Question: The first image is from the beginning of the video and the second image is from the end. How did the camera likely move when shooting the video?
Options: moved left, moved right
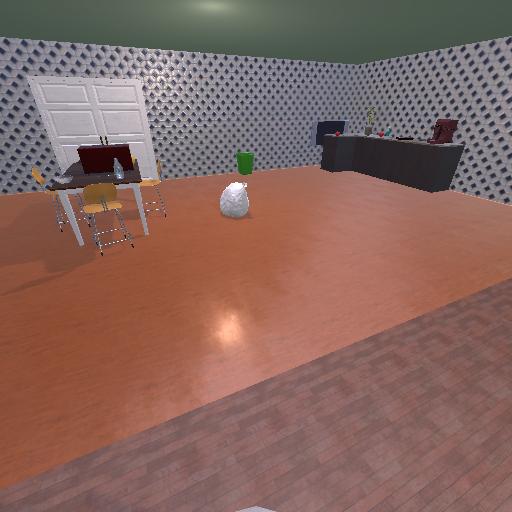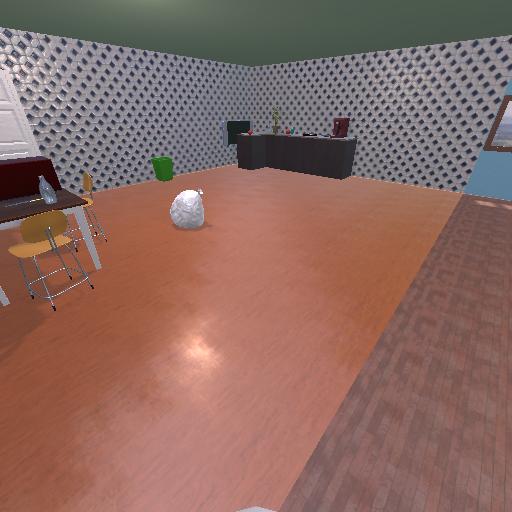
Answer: moved left